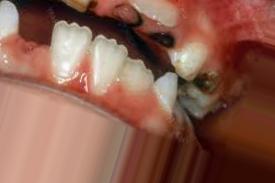
Condition: Caries